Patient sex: M
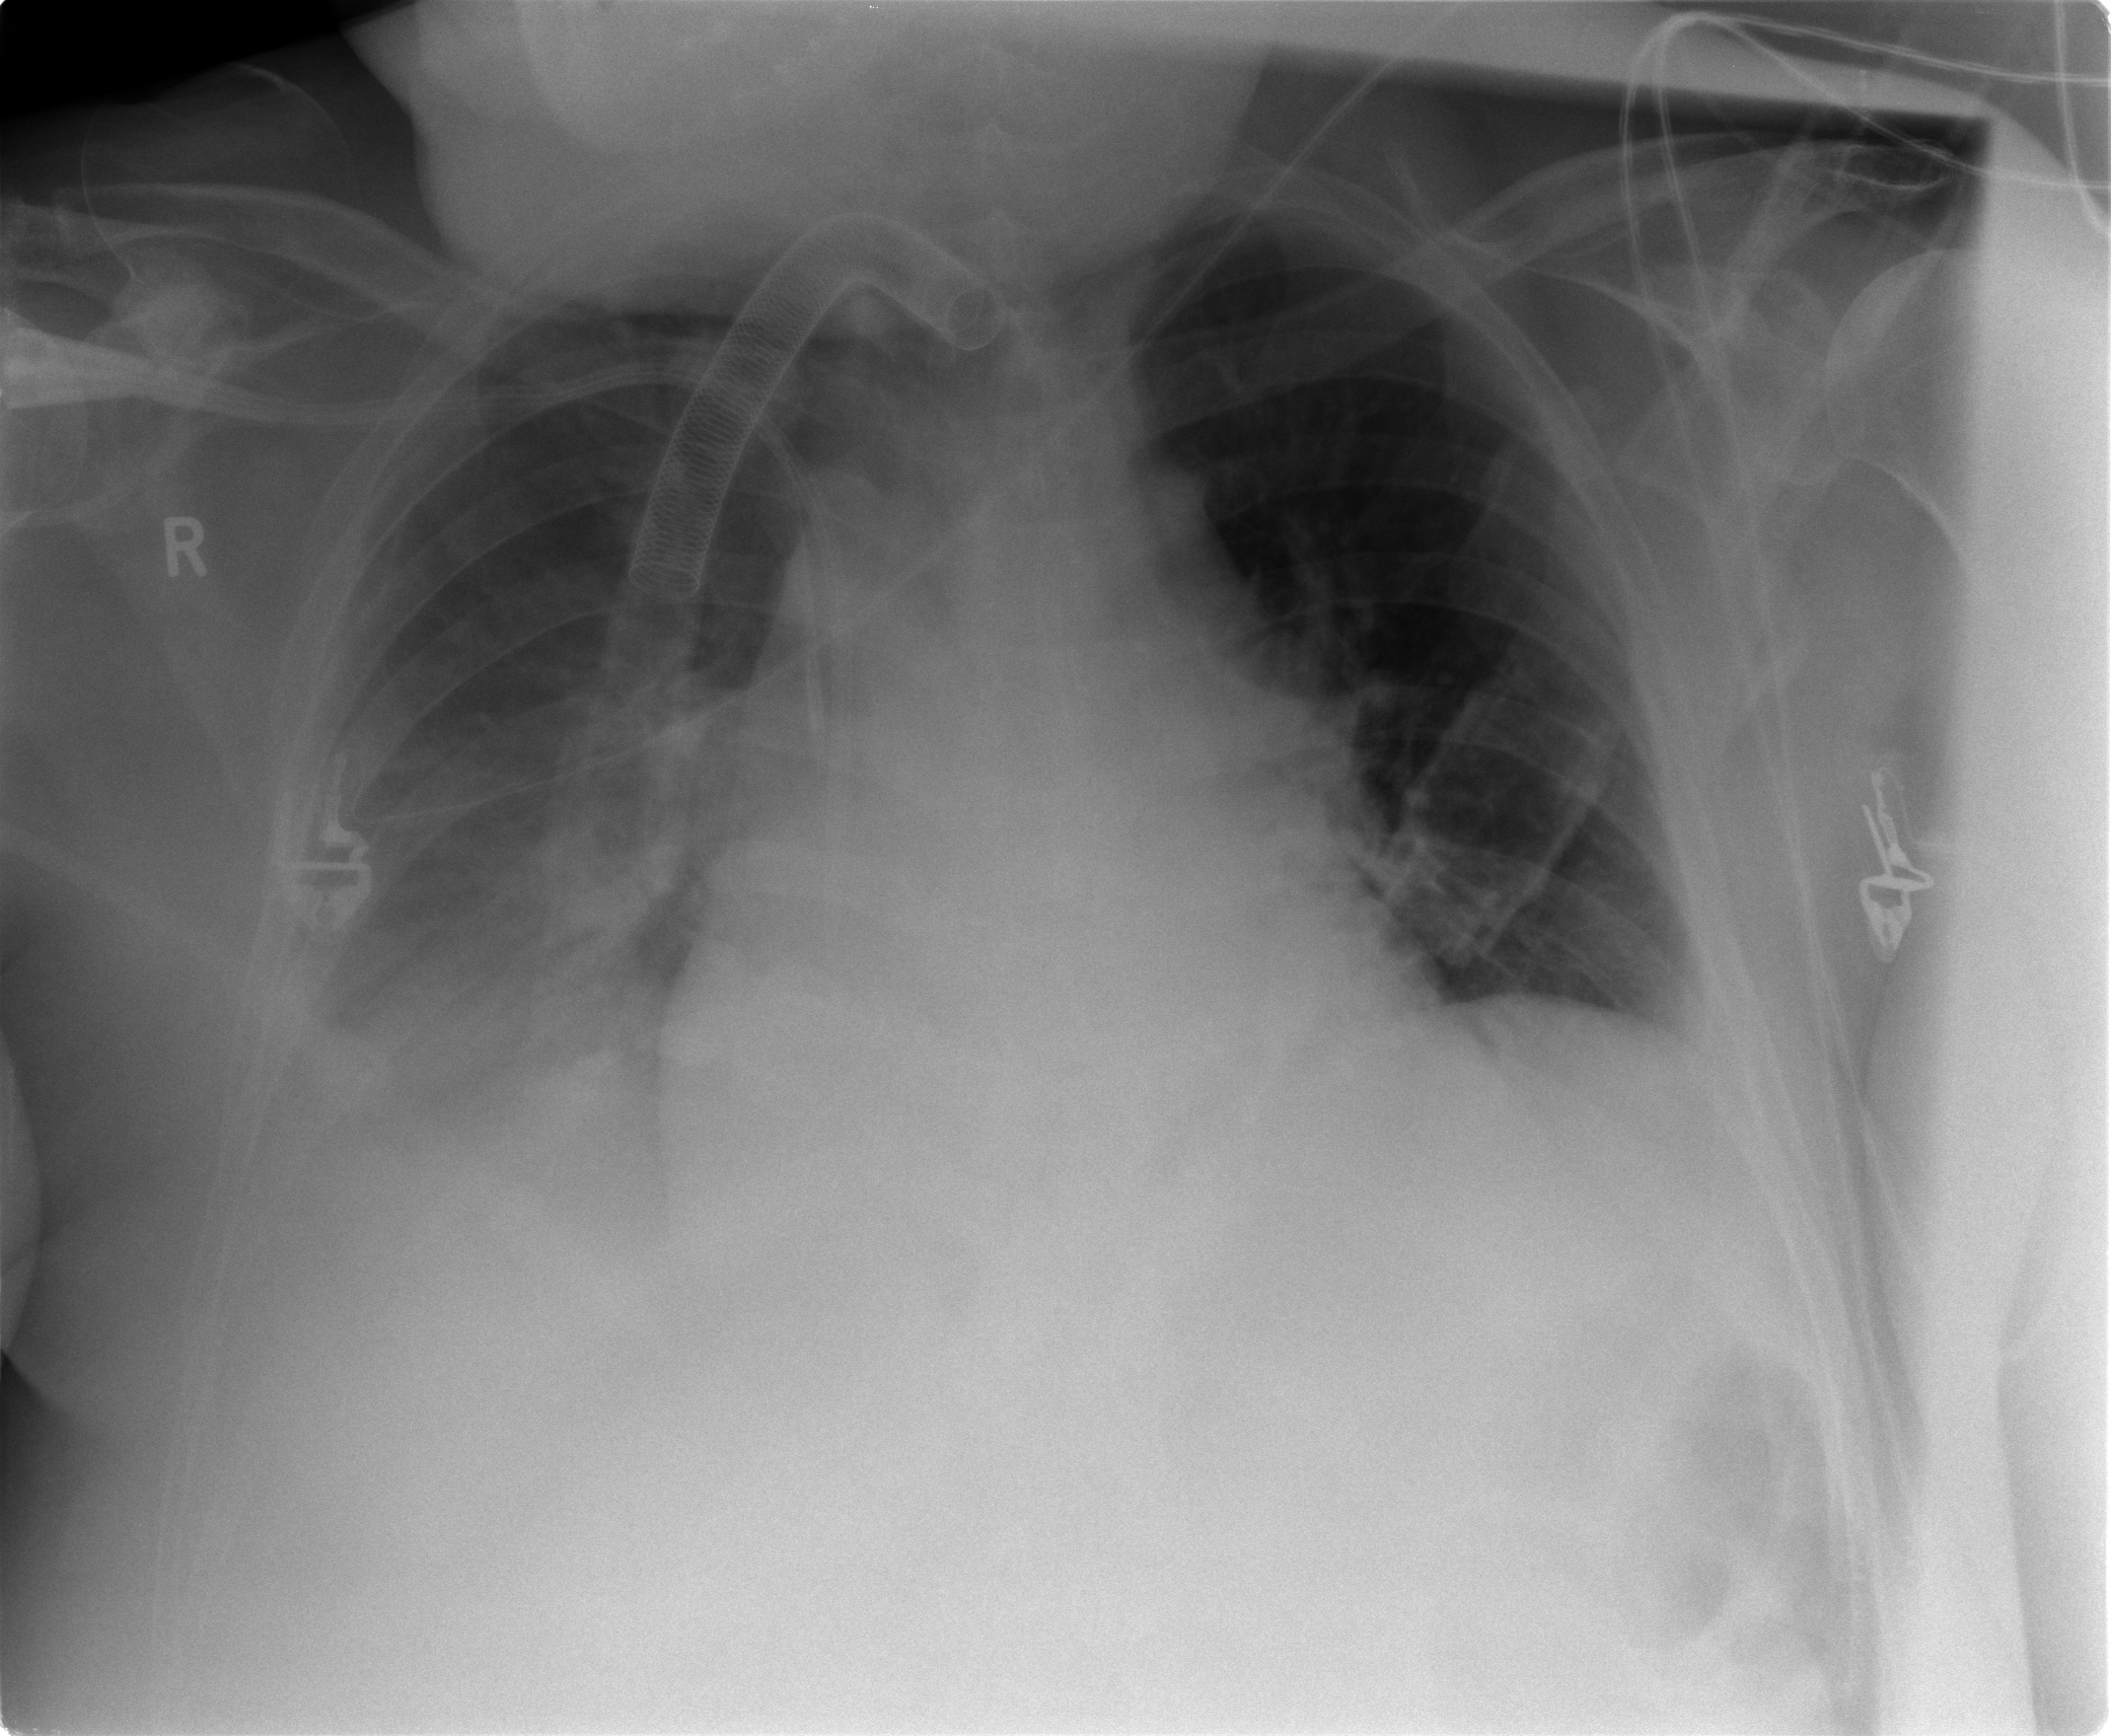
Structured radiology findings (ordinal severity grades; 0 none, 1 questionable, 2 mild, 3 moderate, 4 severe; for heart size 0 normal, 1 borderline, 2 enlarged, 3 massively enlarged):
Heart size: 1
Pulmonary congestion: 2
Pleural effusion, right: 3
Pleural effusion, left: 1
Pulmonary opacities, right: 1
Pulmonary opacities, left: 1
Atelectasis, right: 2
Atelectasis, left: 1